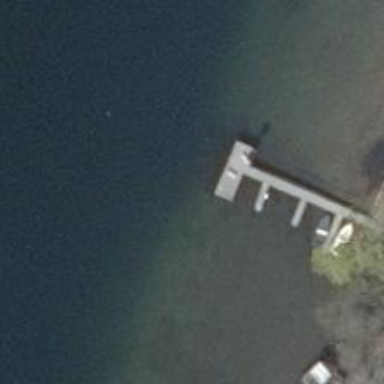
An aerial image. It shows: Man-made pier.